Question: So in the User.cshtml file in the bootstrap theme I am setting up 'Register' to navigate to the CheckoutController/Signup() with
'''
@Html.ActionLink(T("Register").Text, "Signup", new { Controller = "Checkout", Area = "UMACS.FoodPod", ReturnUrl = Request.QueryString["ReturnUrl"] })
'''
which attempts to create a shape with _services (which is private readonly IOrchardServices _services;)
'''
[Themed]
public ActionResult Signup()
{
var shape = _services.New.Checkout_Signup();
return new ShapeResult(this, shape);
}
'''
However it throws an error when trying to create this:
'''
Exception Details: Orchard.OrchardException: Shape type Checkout_Signup not found
'''

I'm not exactly sure what this shape thing is trying to do. I've used this code (which iv just copied over atm) before to create a registration login. which has worked fine in the past and dont know why this error is throwing now...any ideas? on how to debug it?
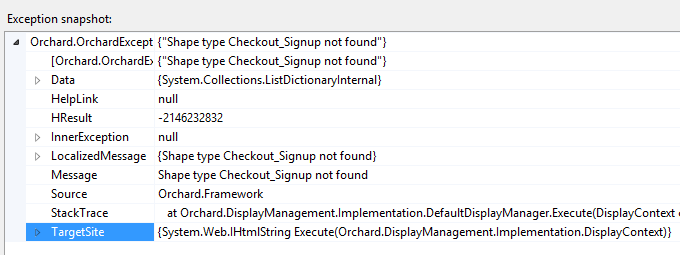
Answer: Orchard is looking for the Checkout_Signup shape, which means it is looking for a view called Checkout.Signup.cshtml. So I assume that you have not created this file.
For example, In the LogOn function of the Orchard.Users.Controllers.AccountController, it performs the same function 'var shape = _orchardServices.New.LogOn()' which uses Orchard.Users.Views.LogOn.cshtml to build the shape. Then it passes this shape to the ShapeResult(). Which then renders the LogOn.cshtml.
So in your module, create a Checkout.Signup.cshtml file in your Views folder.
As to why Checkout_Signup maps to Checkout.Signup.cshtml, please see <URL>